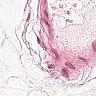
Metastatic tissue present: no